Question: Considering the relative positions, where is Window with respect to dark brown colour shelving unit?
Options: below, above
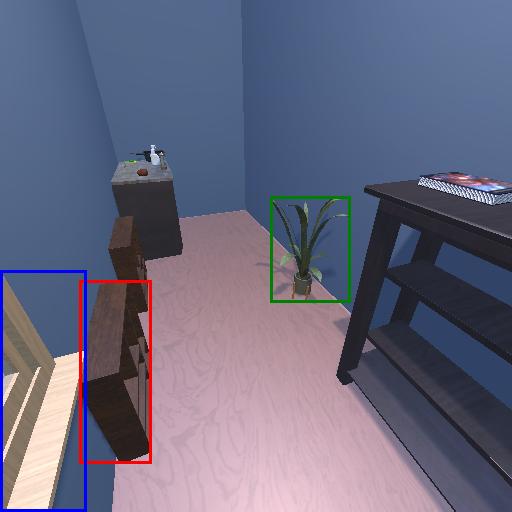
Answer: below